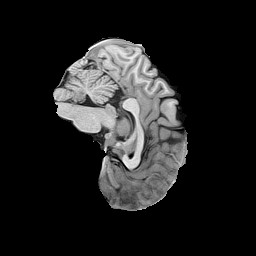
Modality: T1w
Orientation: sagittal